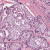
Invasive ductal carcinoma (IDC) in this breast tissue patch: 1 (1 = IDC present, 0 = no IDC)